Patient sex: F
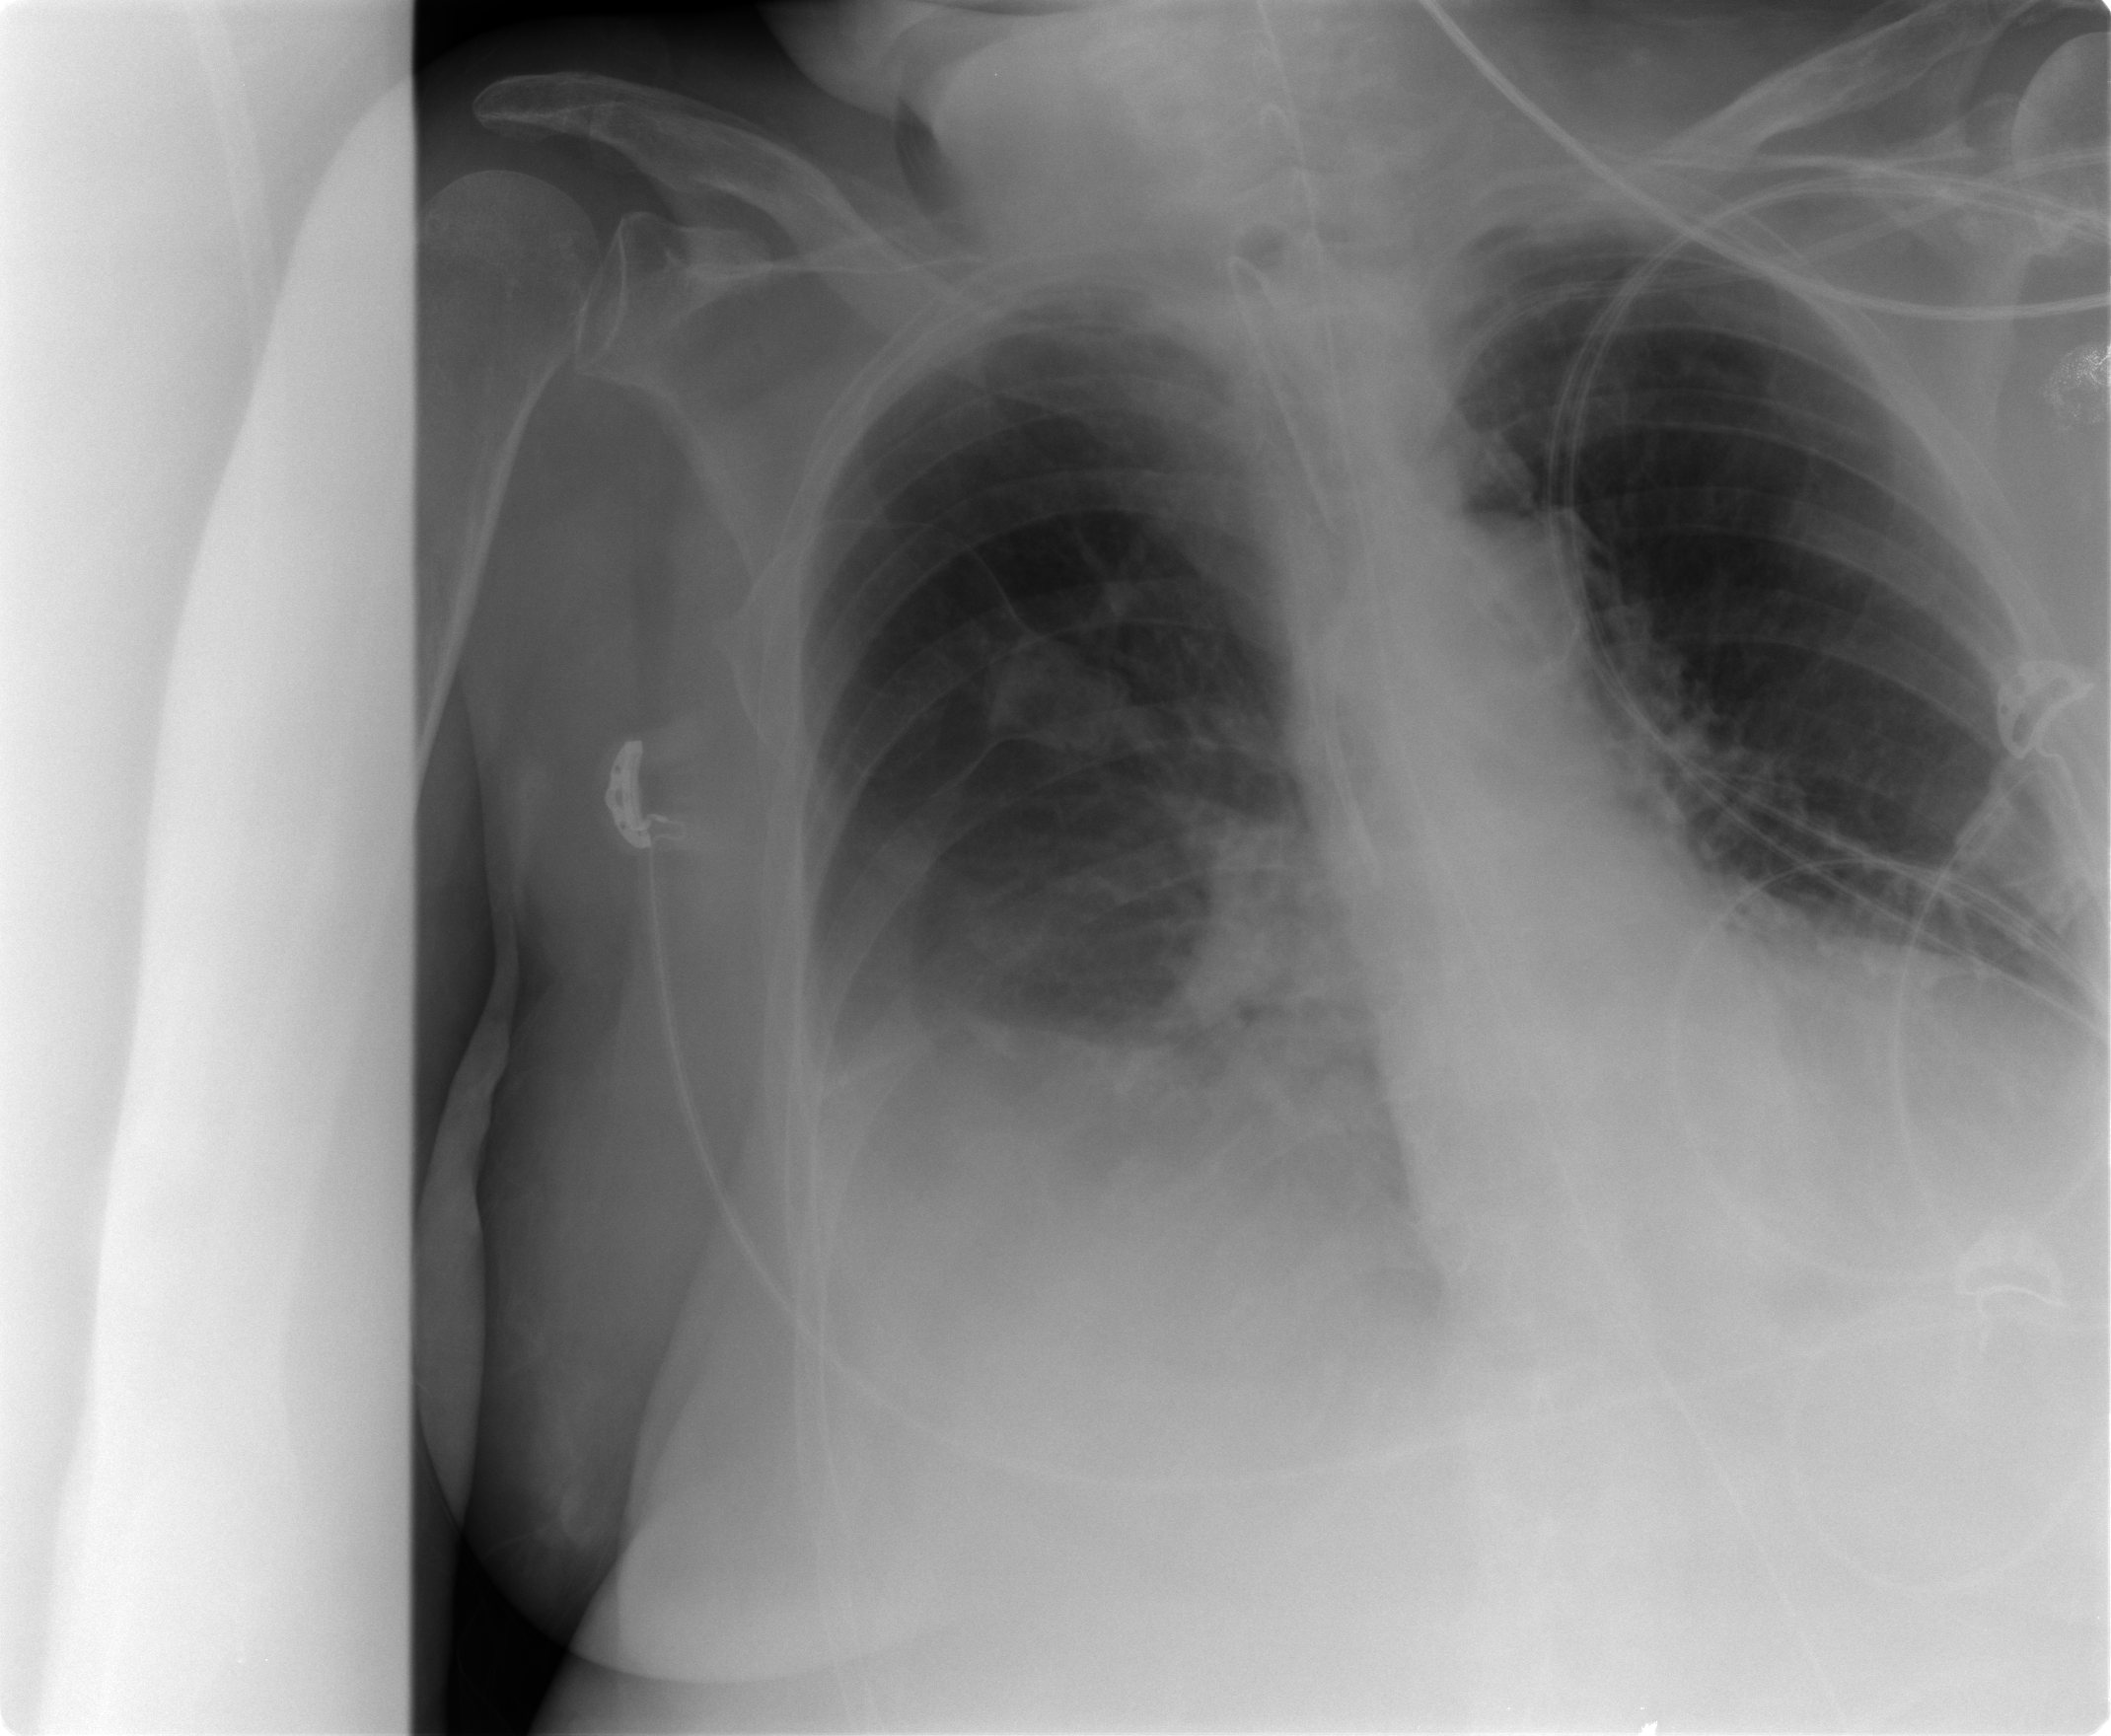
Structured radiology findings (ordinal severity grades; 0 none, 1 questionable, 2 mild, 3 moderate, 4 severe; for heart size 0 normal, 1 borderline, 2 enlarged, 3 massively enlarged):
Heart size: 1
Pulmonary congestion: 0
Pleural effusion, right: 2
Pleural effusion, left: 2
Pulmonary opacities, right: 0
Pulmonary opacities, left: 0
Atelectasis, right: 2
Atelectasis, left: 2